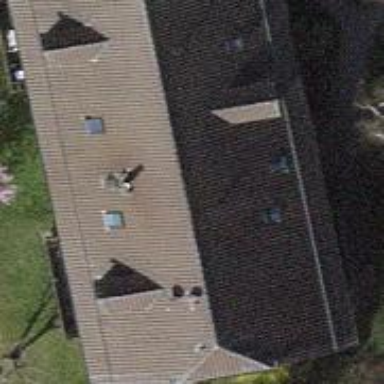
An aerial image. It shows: Simple and straightforward house.